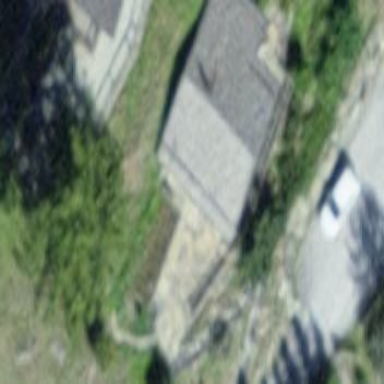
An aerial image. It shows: Building with tiled roof.